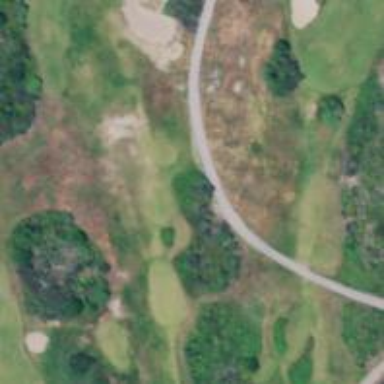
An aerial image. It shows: Path for golf carts.